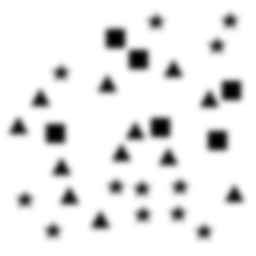
Squares: 6
Triangles: 12
Stars: 12
Total shapes: 30